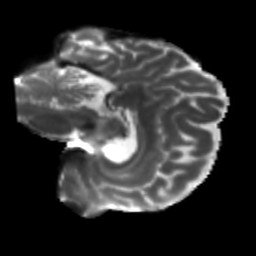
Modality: T2w
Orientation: sagittal
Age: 56
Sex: female
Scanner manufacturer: siemens
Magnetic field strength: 3 T
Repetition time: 5.47 s
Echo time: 0.0854 s